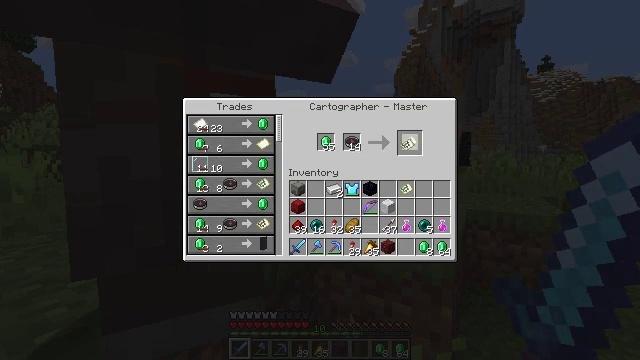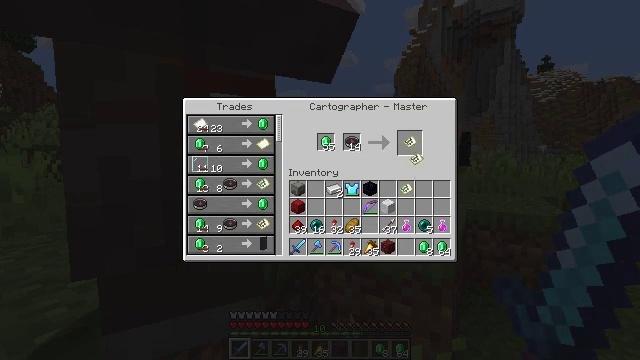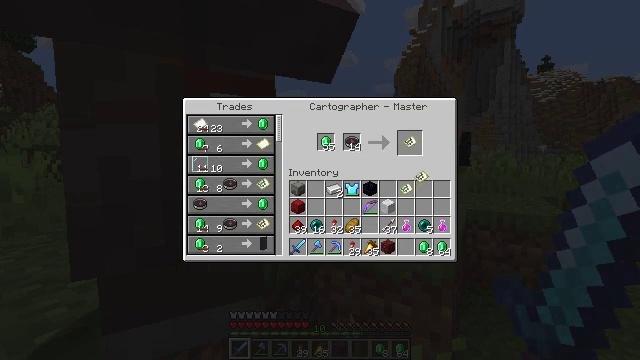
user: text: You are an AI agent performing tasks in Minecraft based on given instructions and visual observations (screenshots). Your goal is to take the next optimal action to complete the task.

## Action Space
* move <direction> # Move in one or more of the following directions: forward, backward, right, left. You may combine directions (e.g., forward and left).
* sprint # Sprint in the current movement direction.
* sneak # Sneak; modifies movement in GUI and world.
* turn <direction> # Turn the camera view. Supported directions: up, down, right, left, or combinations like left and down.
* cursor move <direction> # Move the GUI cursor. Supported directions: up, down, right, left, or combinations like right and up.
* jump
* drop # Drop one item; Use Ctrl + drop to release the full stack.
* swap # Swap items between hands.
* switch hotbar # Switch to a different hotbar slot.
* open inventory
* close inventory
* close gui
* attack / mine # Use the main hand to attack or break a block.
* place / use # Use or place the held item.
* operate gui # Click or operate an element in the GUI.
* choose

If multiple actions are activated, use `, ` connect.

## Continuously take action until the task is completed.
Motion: motion action
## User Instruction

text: Combine materials to craft a filled map.
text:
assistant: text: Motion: cursor move right and down
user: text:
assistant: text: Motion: cursor move down
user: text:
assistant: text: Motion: no_op